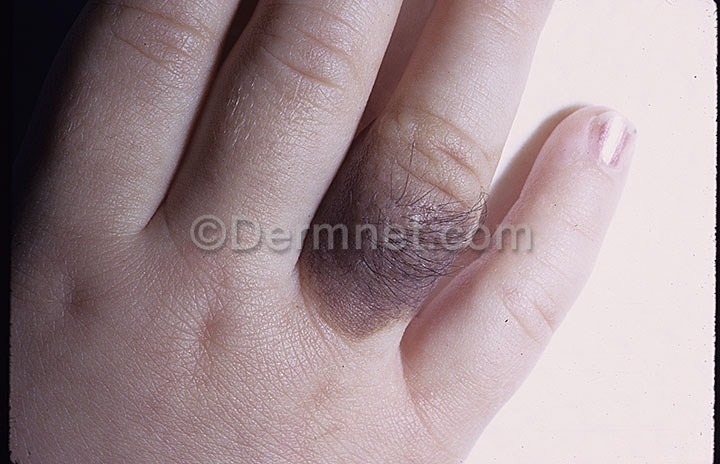
Disease: Melanoma Skin Cancer Nevi and Moles